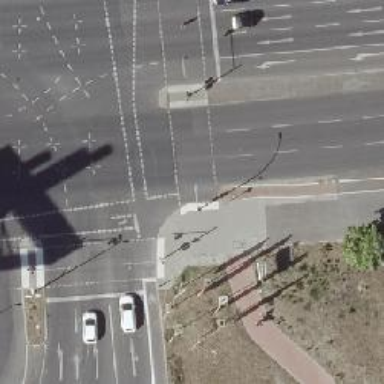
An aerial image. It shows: Road crossing with traffic signals.